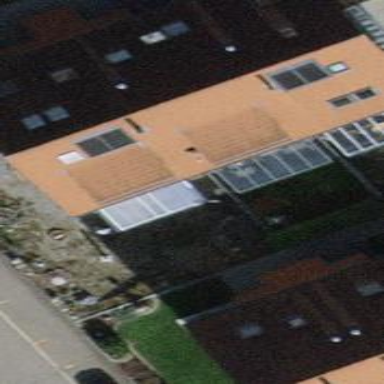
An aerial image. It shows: Terrace building.